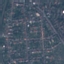
Land use / land cover: Residential